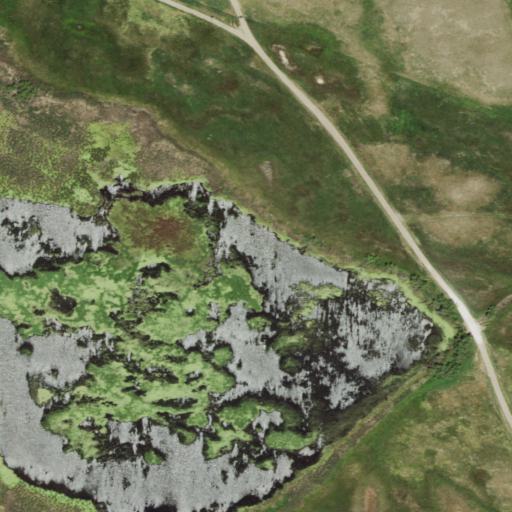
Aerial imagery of valley in Nebraska named Julian Valley containing herbaceous wetlands, open water, grassland, and woody wetlands